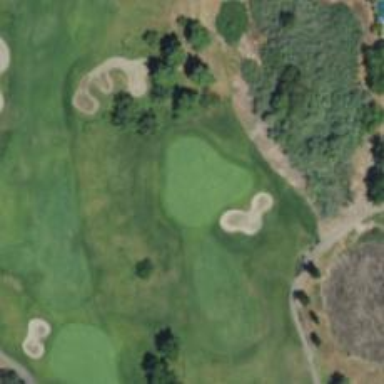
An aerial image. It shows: View of golf hole.